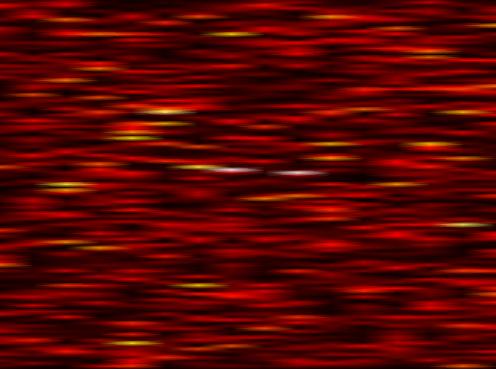
Label: FOFDM